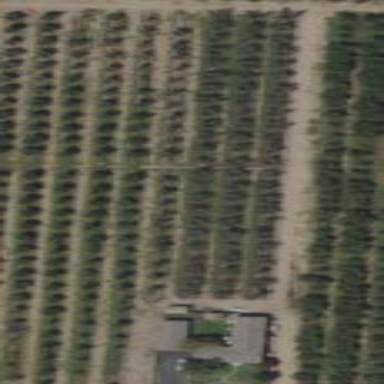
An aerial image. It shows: Orchard.